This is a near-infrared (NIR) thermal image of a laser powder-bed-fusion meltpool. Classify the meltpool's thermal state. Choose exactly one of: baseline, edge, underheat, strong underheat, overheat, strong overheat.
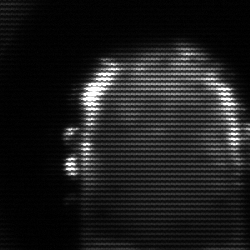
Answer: baseline